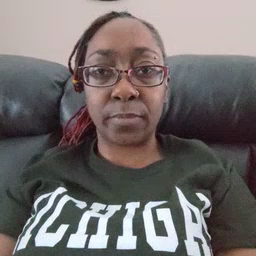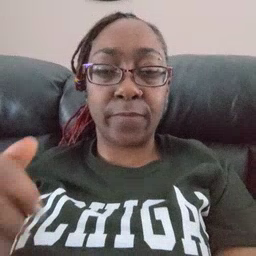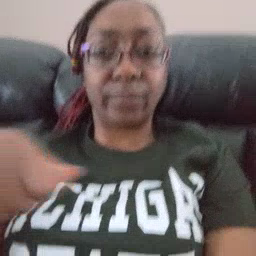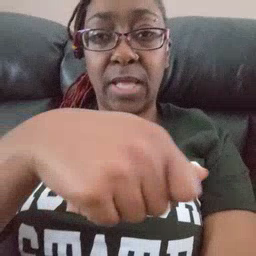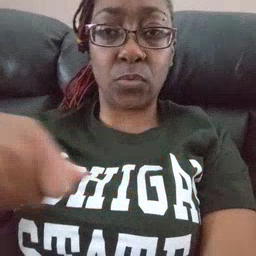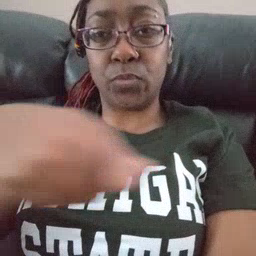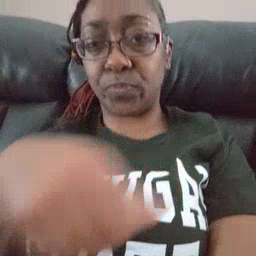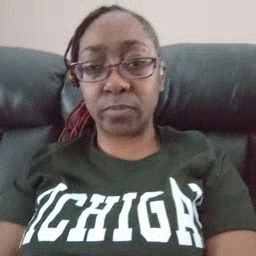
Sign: vacuum